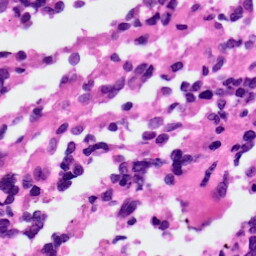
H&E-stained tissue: Ovarian